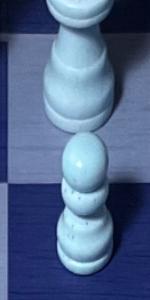
Label: Pawn_White